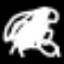
Label: square